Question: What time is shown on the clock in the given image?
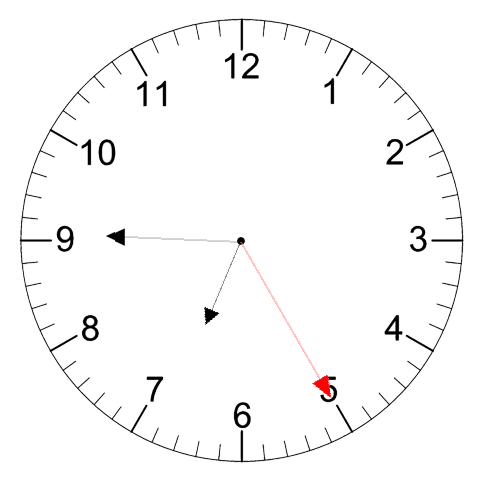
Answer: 06:45:25